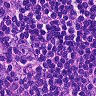
Metastatic tissue present: no